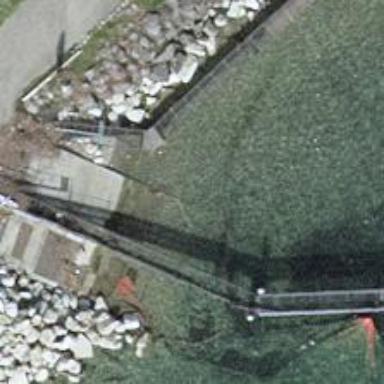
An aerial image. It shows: Slipway made of asphalt for leisure land activities.